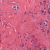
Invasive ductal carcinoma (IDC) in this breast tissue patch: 1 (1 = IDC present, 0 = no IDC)